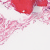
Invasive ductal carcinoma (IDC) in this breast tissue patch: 0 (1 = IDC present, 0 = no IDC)